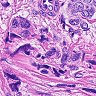
Metastatic tissue present: yes